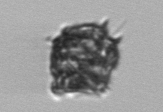
Label: Protoperidinium